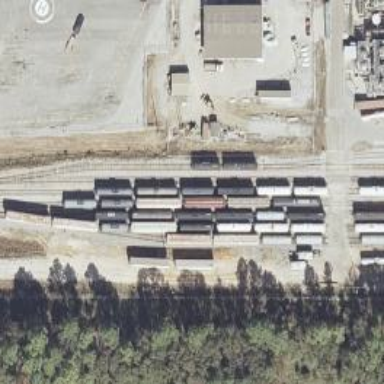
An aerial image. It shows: Rail spur service.